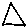
Label: triangle